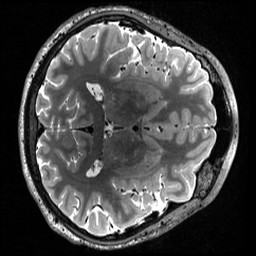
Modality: T2w
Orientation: axial
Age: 25
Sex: male
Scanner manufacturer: siemens
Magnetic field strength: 3 T
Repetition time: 3.2 s
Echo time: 0.566 s